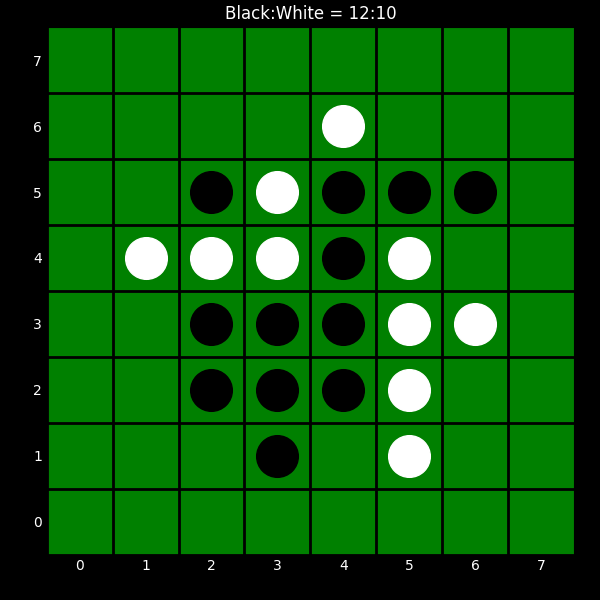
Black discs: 12
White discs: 10